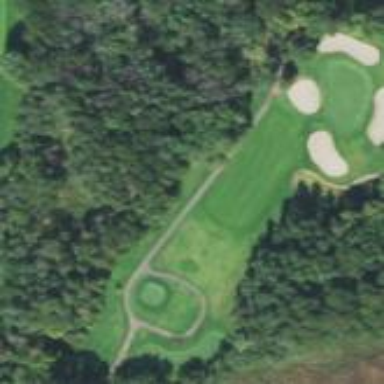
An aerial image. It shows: Area with grass used as rough in golf course.